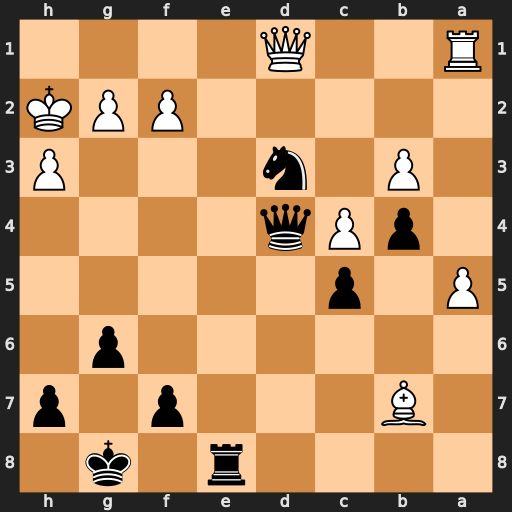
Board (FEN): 4r1k1/1B3p1p/6p1/P1p5/1pPq4/1P1n3P/5PPK/R2Q4
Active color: b
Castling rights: -
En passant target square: -
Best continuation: Qf4+ Kg1 Qxf2+